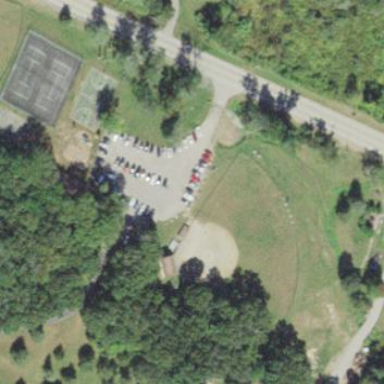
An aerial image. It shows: Softball pitch for leisure land activities.